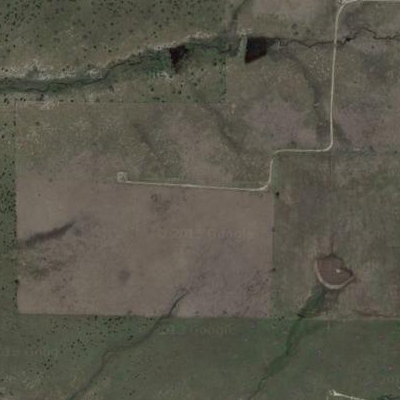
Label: aGrass